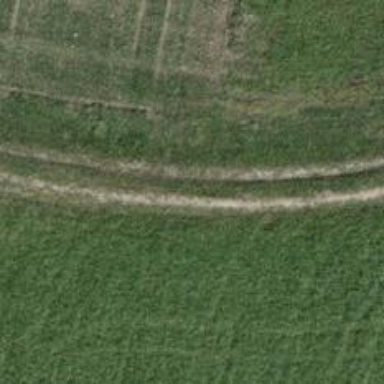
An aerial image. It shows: Grassy track road with grade 4 track type.